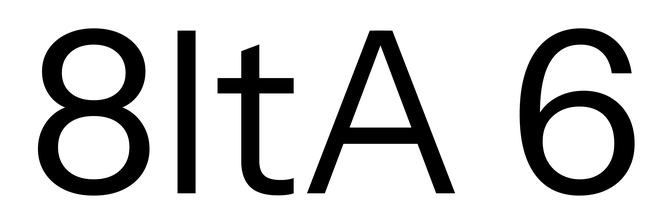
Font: InstrumentSans_Regular